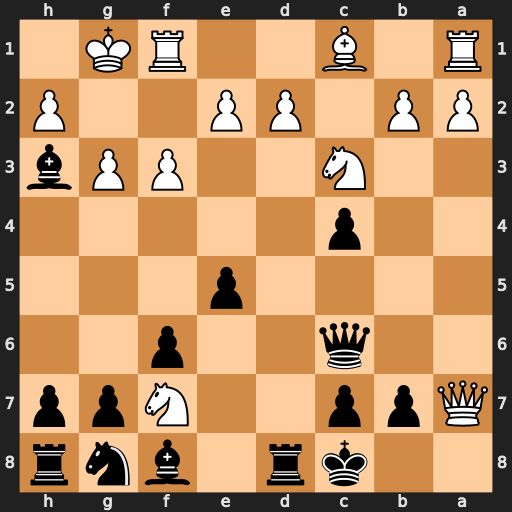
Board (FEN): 2kr1bnr/Qpp2Npp/2q2p2/4p3/2p5/2N2PPb/PP1PP2P/R1B2RK1
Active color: b
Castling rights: -
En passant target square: -
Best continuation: Bc5+ Qxc5 Qxc5+